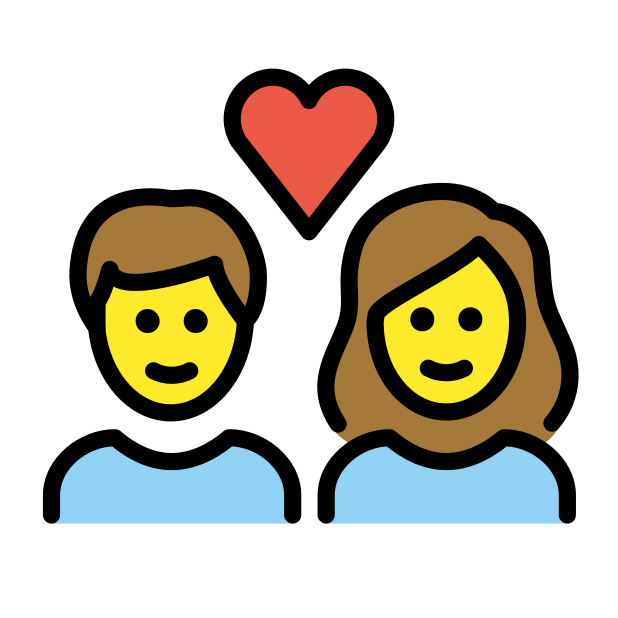
couple with heart